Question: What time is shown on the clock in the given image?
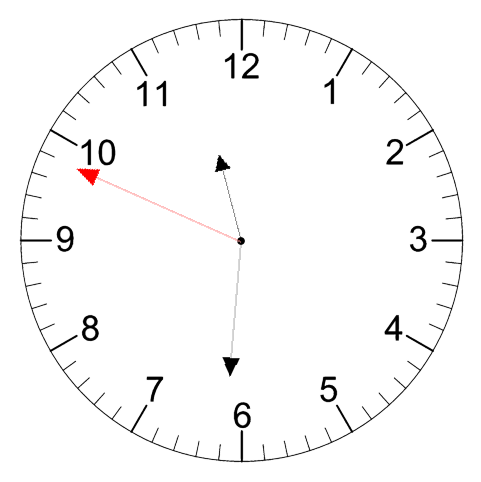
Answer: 11:30:49